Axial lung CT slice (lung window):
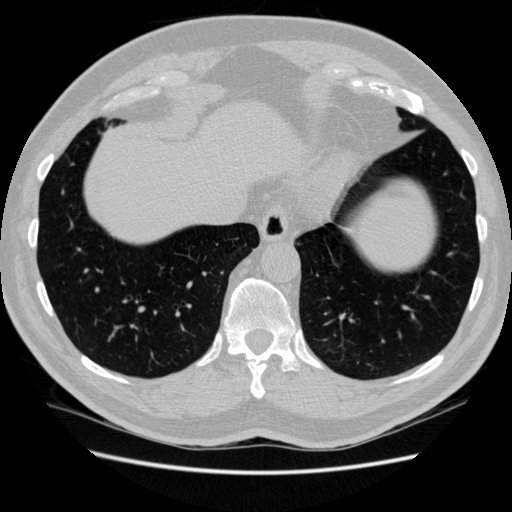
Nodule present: no